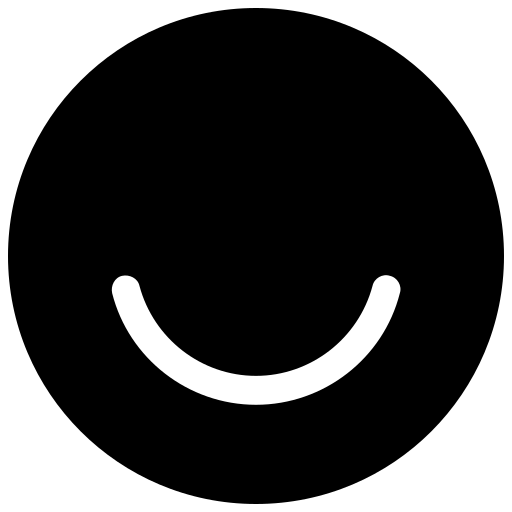
Tags: icon, FontAwesome, fa-icon, brand, ello